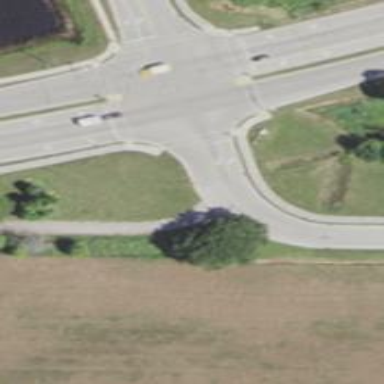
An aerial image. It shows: Crossing with marked lines on the road.